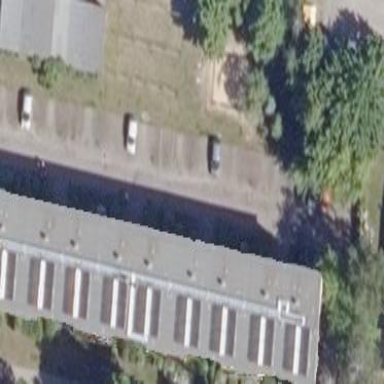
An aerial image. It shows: Terrace building with gabled roof.